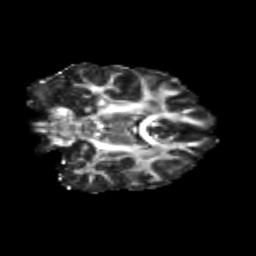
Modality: FA
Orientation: coronal
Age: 18
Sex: female
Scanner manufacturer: siemens
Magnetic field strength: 3 T
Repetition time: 3.5 s
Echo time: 0.125 s